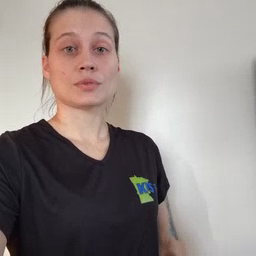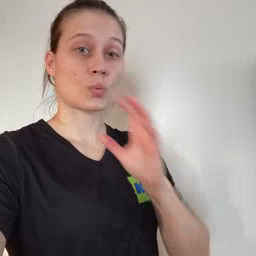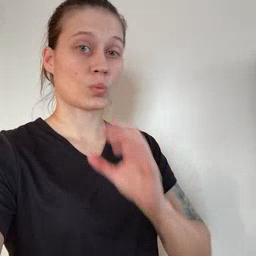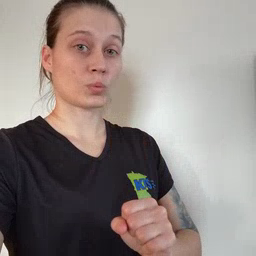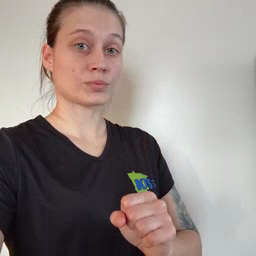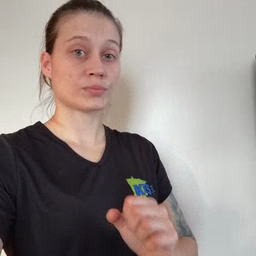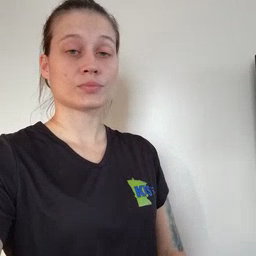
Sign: old